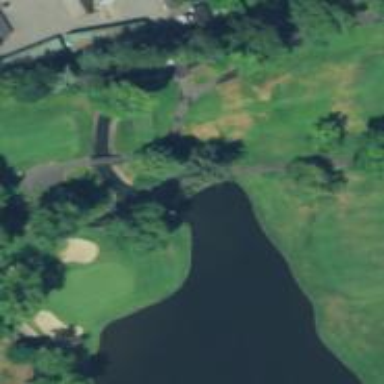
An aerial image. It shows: Service road used as golf cart path.